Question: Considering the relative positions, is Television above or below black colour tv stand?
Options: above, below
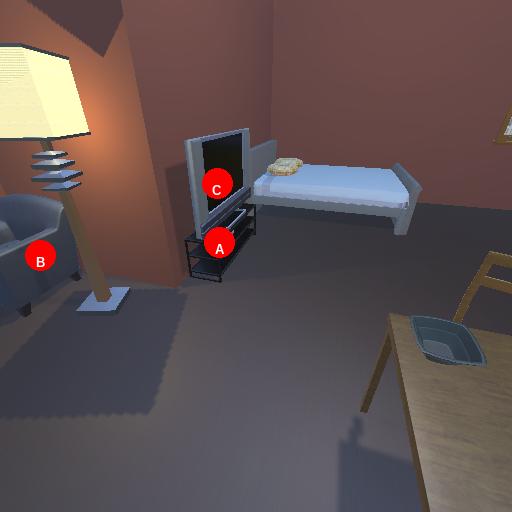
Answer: above